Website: macys
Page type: gifting
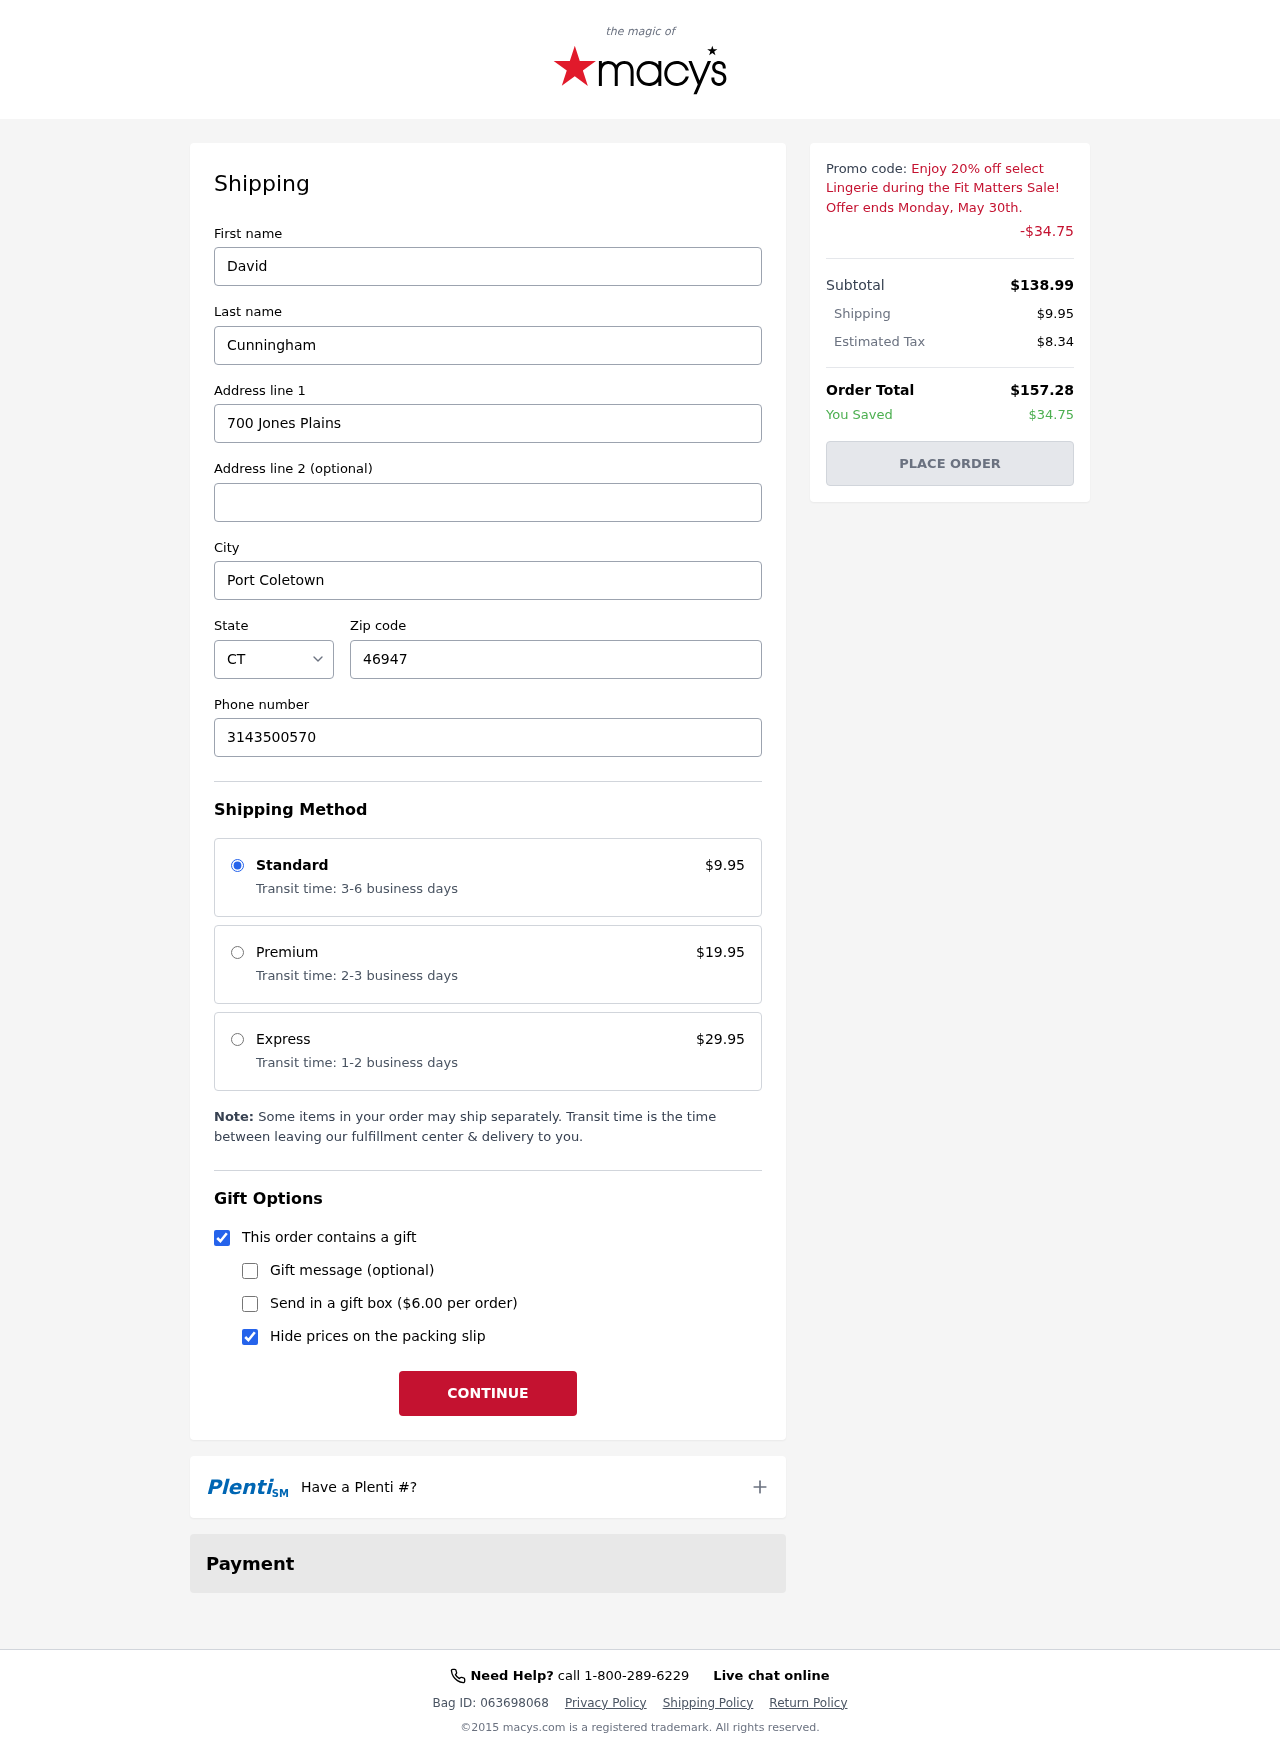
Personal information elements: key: PII_CITY
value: Port Coletown
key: PII_FIRSTNAME
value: David
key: PII_LASTNAME
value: Cunningham
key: PII_PHONE
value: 3143500570
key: PII_POSTCODE
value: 46947
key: PII_STATE_ABBR
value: CT
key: PII_STREET
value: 700 Jones Plains
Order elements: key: ORDER_SHIPPING_COST
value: $9.95
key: ORDER_DISCOUNT
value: -$34.75
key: ORDER_SUBTOTAL
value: $138.99
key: ORDER_TAX
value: $8.34
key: ORDER_TOTAL
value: $157.28
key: ORDER_SAVINGS
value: $34.75